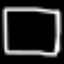
Label: square